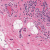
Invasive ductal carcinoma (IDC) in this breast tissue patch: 0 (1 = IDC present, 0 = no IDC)